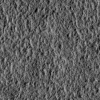
Atmospheric dust classification: not_dusty